Question: In my activity which extends SherlockFragmentActivity I have action bar and have also set actionBar.setDisplayHomeAsUpEnabled(true) to come back to my previous activity. Everything works fine. But when i click on home button, the background color should be applied only to the app icon but it also applies to the "title" on action bar as shown in screen shot. I dont want this to happen. When i click on home button, only the app icon should be click able(background color should be applied only for app icon) and not the title. Any idea how can i do this?

my activity code:
'''
ActionBar actionBar = getSupportActionBar();
actionBar.setDisplayHomeAsUpEnabled(true);
actionBar.setTitle(some_string);
'''
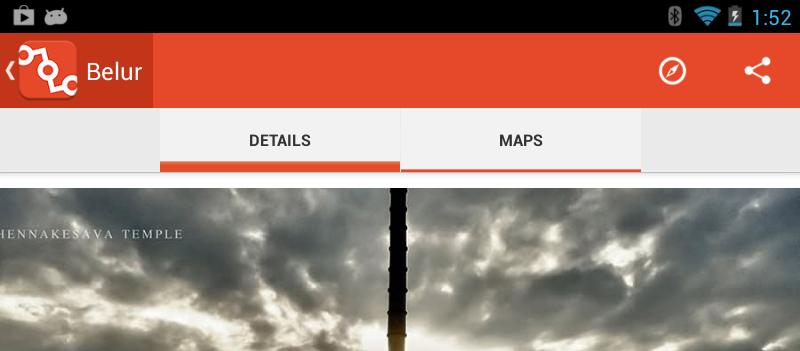
Answer: The standard Android UI pattern is to include the title in the pressed state.
However, I think if you followed this link (describing how to add a custom view to the left of an actionbar) <URL> , and set the title to empty. The below code worked on my local device
'''
ActionBar action=getActionBar();
action.setDisplayShowCustomEnabled(true);
action.setHomeButtonEnabled(true);
action.setDisplayShowTitleEnabled(false);
TextView title =new TextView(getApplicationContext());
title.setText("Your Title here");
title.setGravity(Gravity.LEFT | Gravity.CENTER_VERTICAL);
action.setCustomView(title);
'''